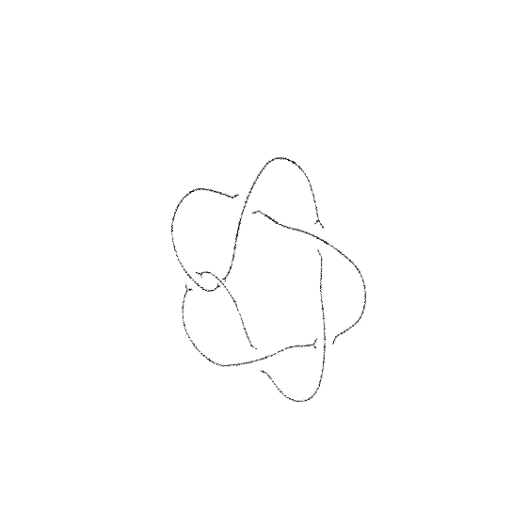
Crossing number: 6